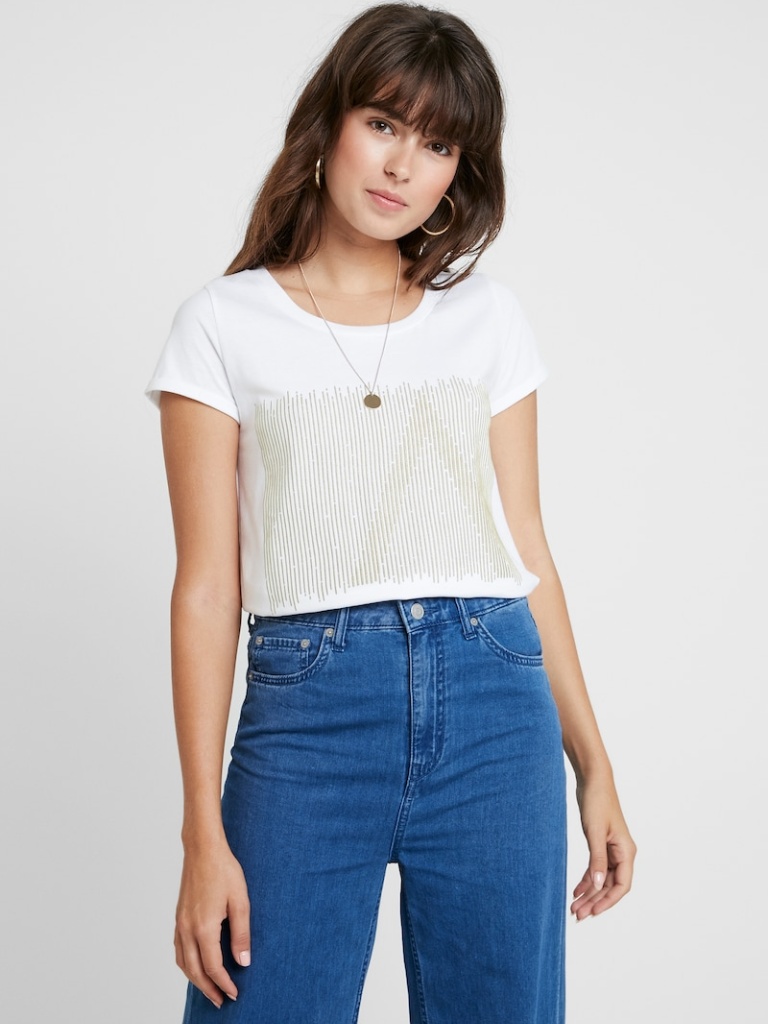
cotton relaxed short sleeve hip length Fully Tucked in crew t-shirt